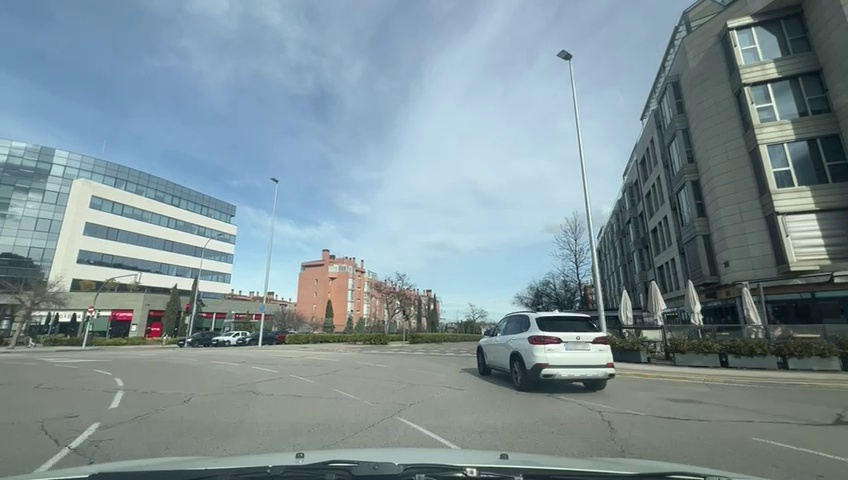
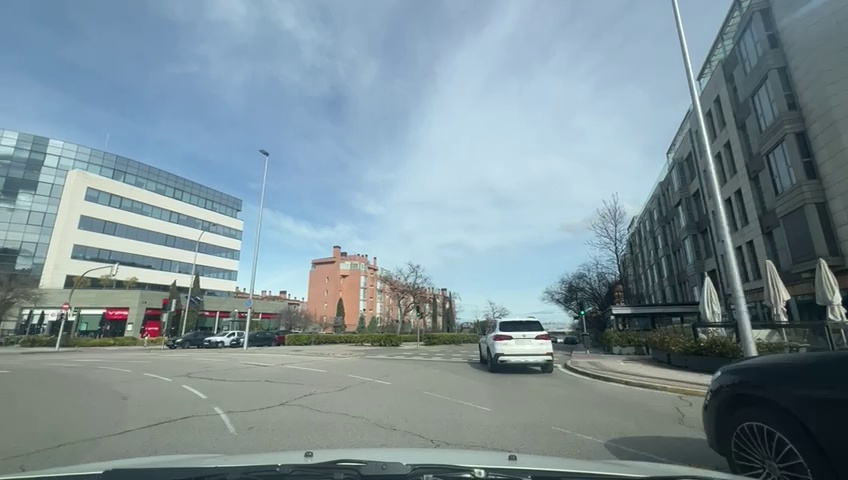
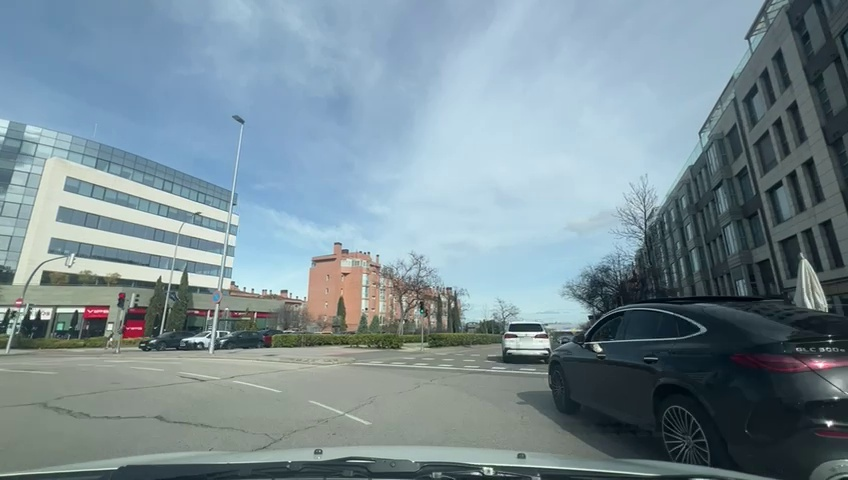
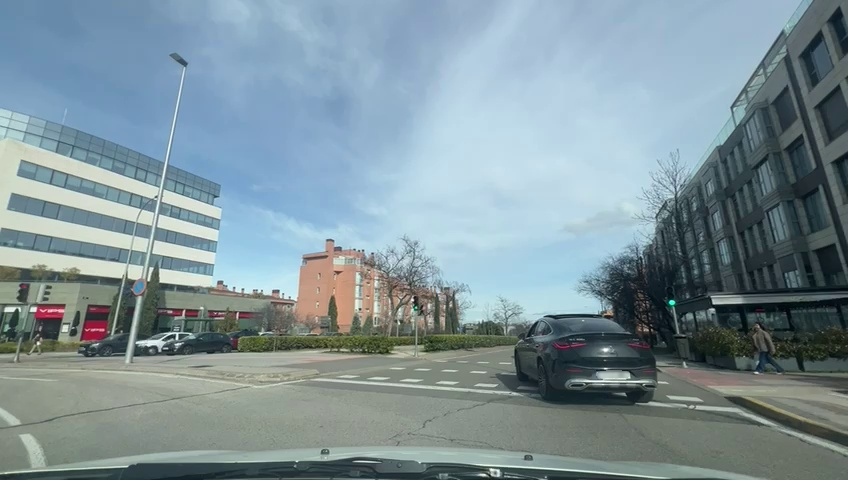
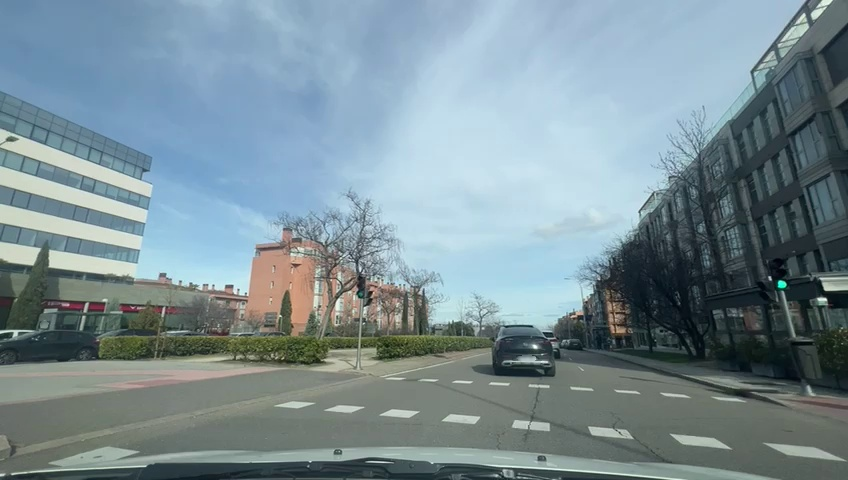
Situation: Roundabout
Question: Is the ego vehicle currently inside a roundabout?
Answer: Yes
Reasoning: At the beginning of the sequence, the ego vehicle is driving in a circular roundabout but during the sequence the ego vehicle is tacking one the the exits from the roundabout along with two other vehicles. At the end of the sequence, the ego vehicle has exited the roundabout.

Situation: Roundabout
Question: Is a roundabout visible ahead in the ego direction?
Answer: No
Reasoning: There are no roundabout signals visible, but at the beginning of the sequence the lanes show a constant left curvature representing the roundabout.

Situation: Roundabout
Question: Is the ego vehicle stationary while another vehicle crosses its path within the roundabout?
Answer: No
Reasoning: At the beginning of the sequence, the ego vehicle is driving in the roundabout. During the sequence, the ego vehicle is taking an exit from the roundabout along with other two vehicles. At the end of the sequence, the ego vehicles has exited the roundabout.,